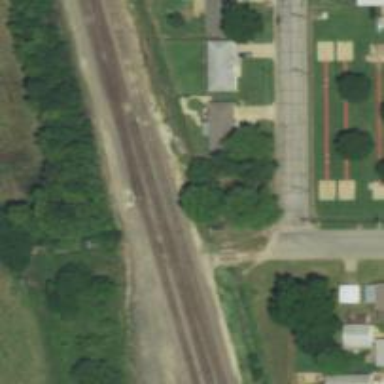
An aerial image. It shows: Railway track.